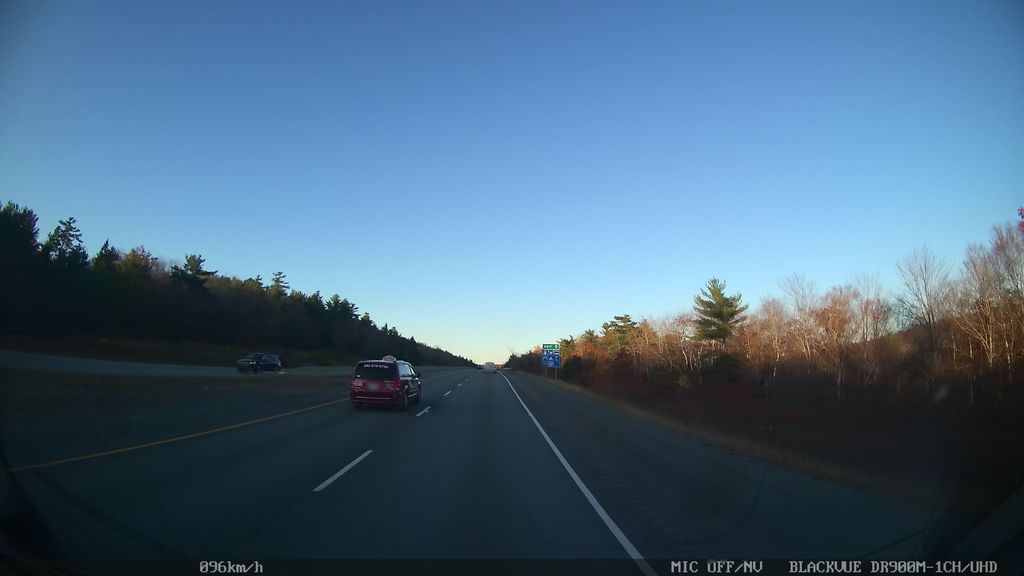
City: halifax